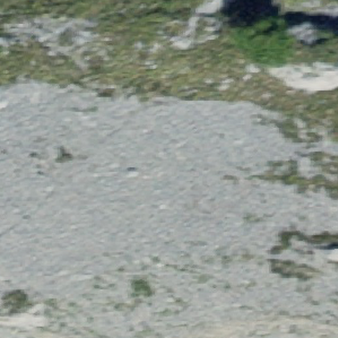
Label: other